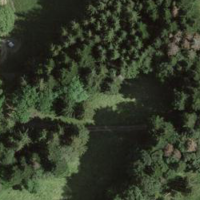
EUNIS habitat code: 44
Species observed at this site:
Oxalis acetosella